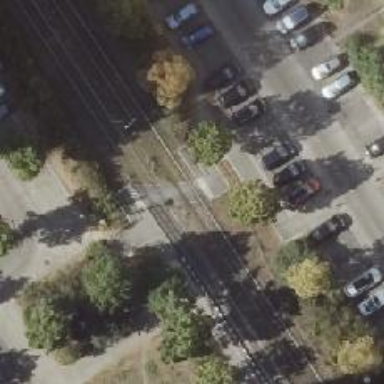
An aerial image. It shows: Uncontrolled tram railway crossing.